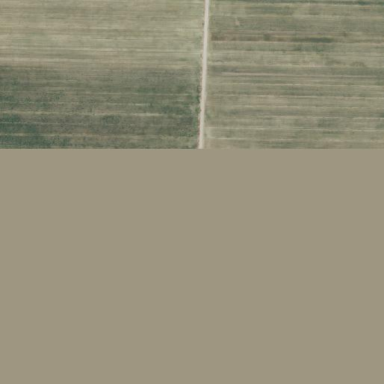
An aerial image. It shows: Farmland with fields for crop cultivation.